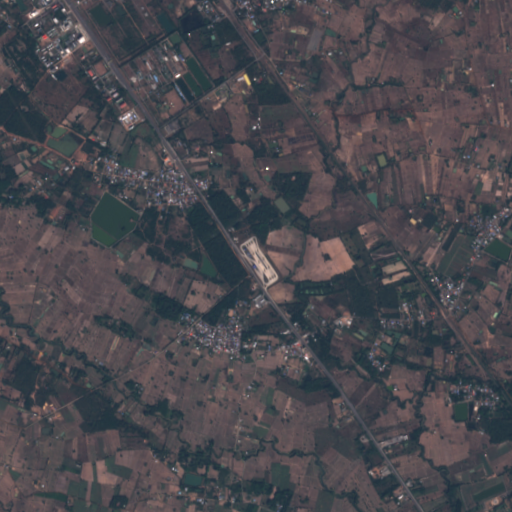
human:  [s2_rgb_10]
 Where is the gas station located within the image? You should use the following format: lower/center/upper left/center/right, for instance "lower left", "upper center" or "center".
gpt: The gas station is located in the lower right of the image.
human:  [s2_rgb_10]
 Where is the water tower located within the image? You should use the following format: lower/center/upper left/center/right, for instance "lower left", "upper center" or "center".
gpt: The water tower is located in the center left of the image.
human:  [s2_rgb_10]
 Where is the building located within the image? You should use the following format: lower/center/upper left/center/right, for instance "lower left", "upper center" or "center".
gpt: There is no building in the image.